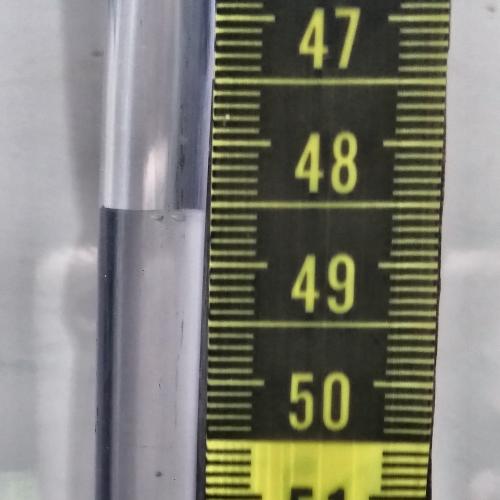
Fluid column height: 48.6 cm